Interaction volume radius: 10 \u00c5
Interaction volume height: 10 \u00c5
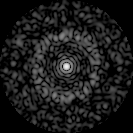
Disorder parameter: 0.8506